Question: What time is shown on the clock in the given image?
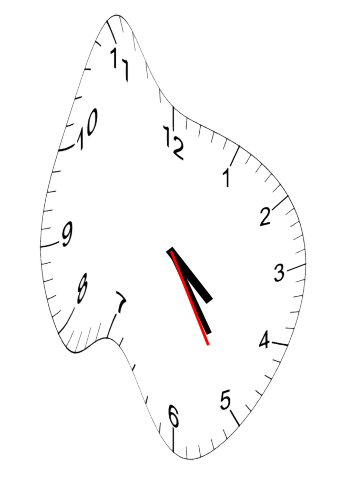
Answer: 04:24:25